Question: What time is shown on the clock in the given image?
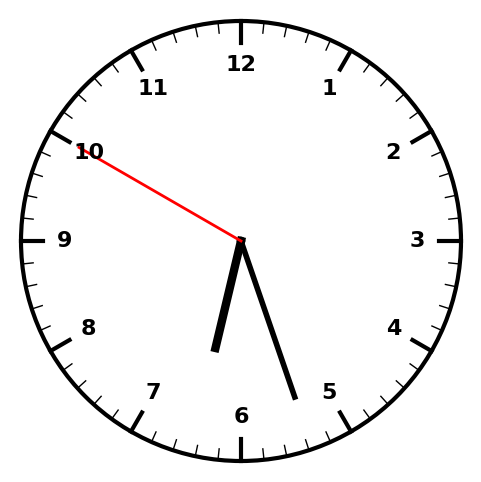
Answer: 06:26:50